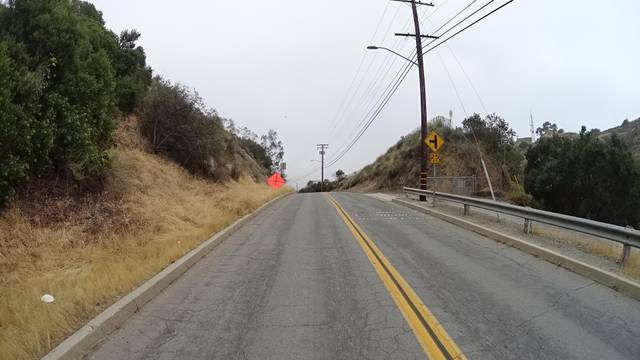
Region: Mexico
Coordinates: 34.197, -118.296